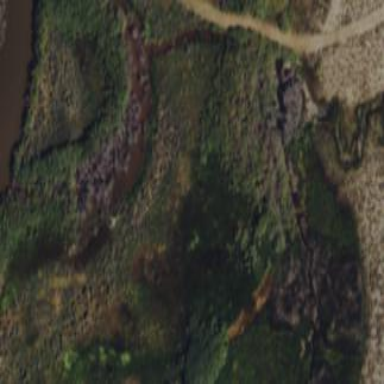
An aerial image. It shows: Marsh wetland.